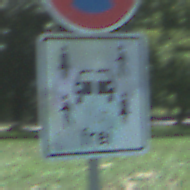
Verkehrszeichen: CarsharingfahrzeugeFrei
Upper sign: AbsolutesHalteverbot
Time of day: Midday
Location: Outdoor (Nature)
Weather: Clear
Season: Summer
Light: Natural